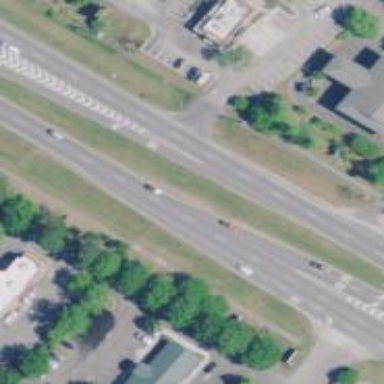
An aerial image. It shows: Trunk highway.